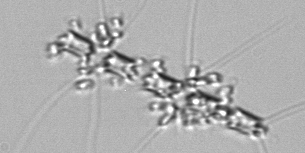
Label: Chaetoceros_didymus_TAG_external_flagellate